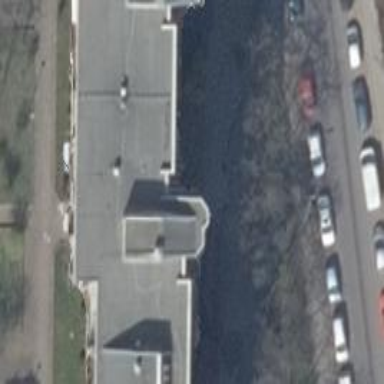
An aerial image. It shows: Apartment building with flat roof.